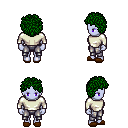
a pixel art fantasy rpg character, female body template, dark elf, purple skin, white long-sleeve shirt, metal pants, green curly afro hairstyle, brown slippers, four views (front, back, left, right), 2x2 character sprite sheet, small pixel art, hard edges, no anti-aliasing